Question:
I am putting together a slide presentation using a jquery plugin called 'slick' (<URL> using django and a bootstrap 3 template. I've got a basic carousel working using a django template that looks like:
'''
{% load staticfiles %}
<div class="your-class">
<div>your content</div>
<div><IMG src="https://encrypted-tbn2.gstatic.com/images?q=tbn:ANd9GcSj2c33fdt1ugB8VBuE5V37wnmPoxWMknX9JnGycNiH2yr3BpDKVA"></div>
<div><IMG src="{% static 'img/slides/slide1.jpg' %}"></div>
<div>your content</div>
</div>
'''
After adding the last slide I notice that the forward backward buttons were pushed way down (please see screenshot). I'm guessing this is related to the size of the slide. I just added.
I'm not a front end person so this is probably a basic question, but what is the best way to have a consistent size of slides. Can they be autoscaled to fit a predetermined size if they are different in original size. I'm making some of these by hand as well so I could in theory I could set them to a specific size if that would help
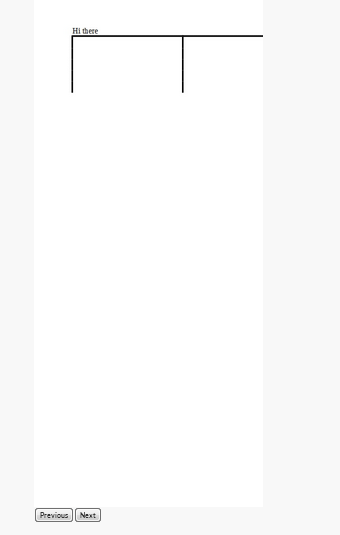
Answer: Try adding the property 'width' in the 'img' selector:
'''
<div><img width="100%" src="https://encrypted-tbn2.gstatic.com/images?q=tbn:ANd9GcSj2c33fdt1ugB8VBuE5V37wnmPoxWMknX9JnGycNiH2yr3BpDKVA"></div>
'''
DEMO: <URL>